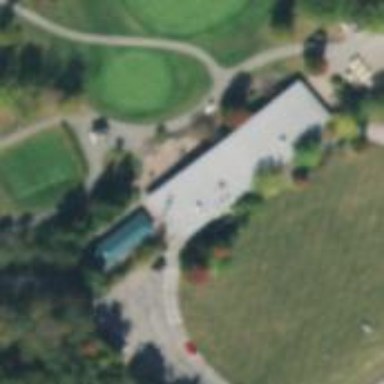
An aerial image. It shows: Golf course surrounded by greenery.